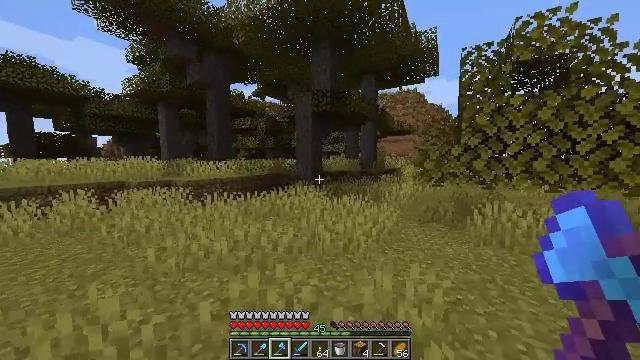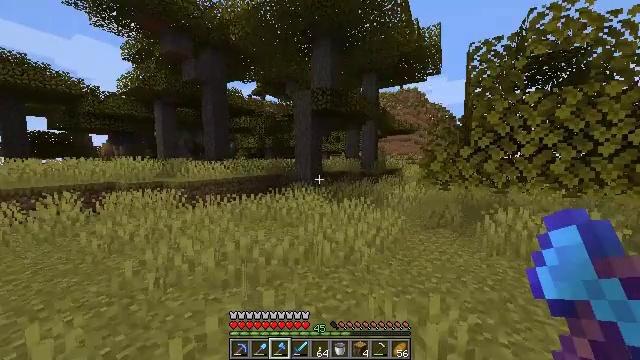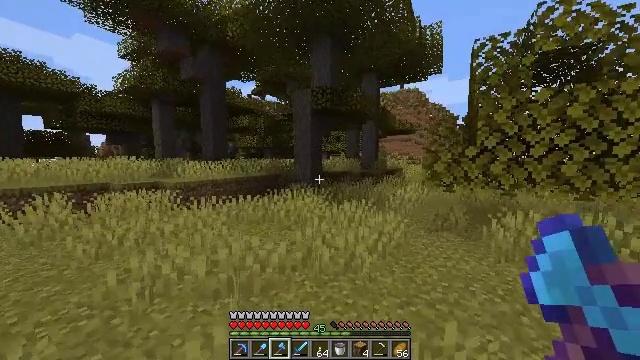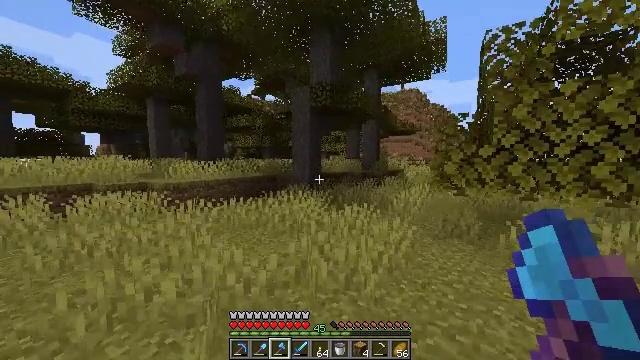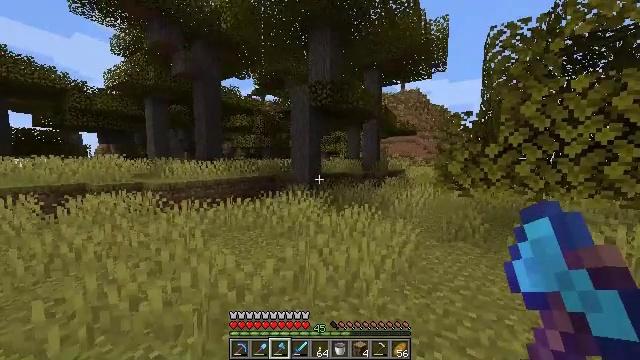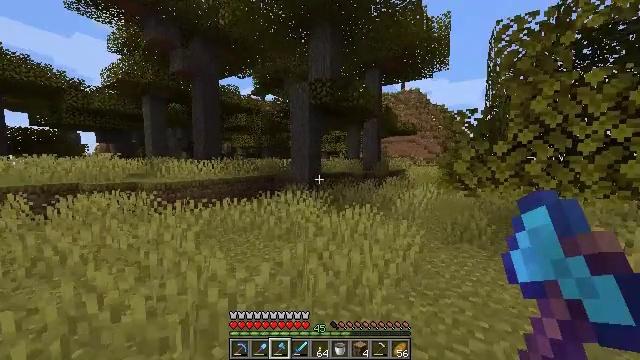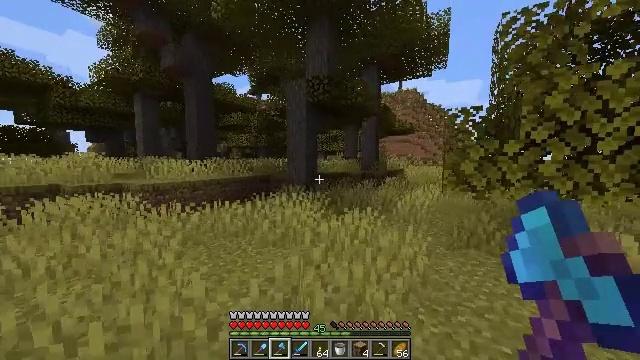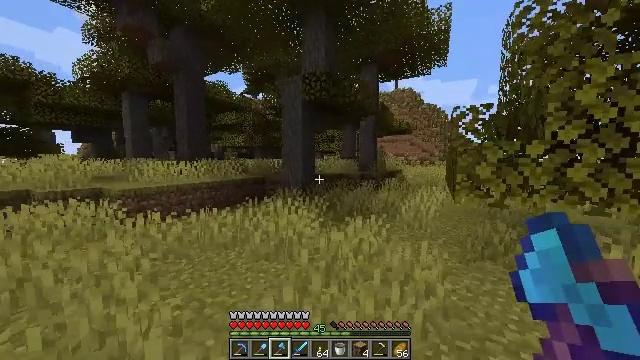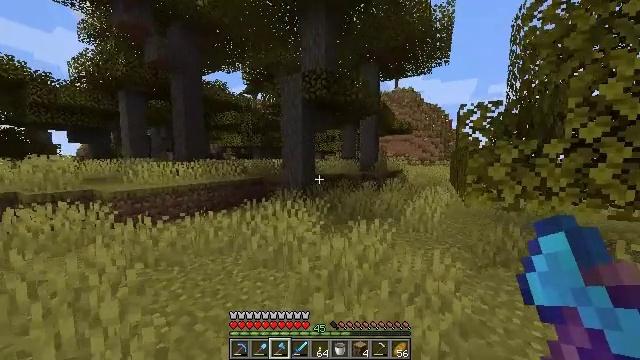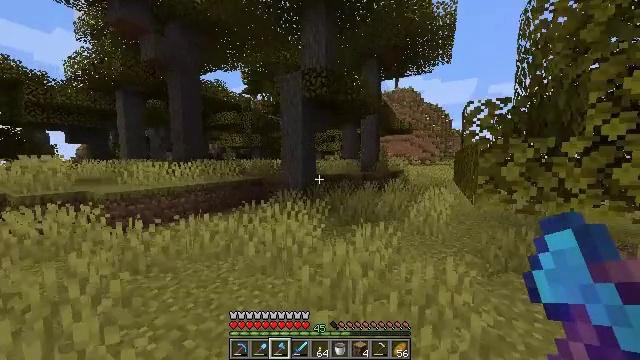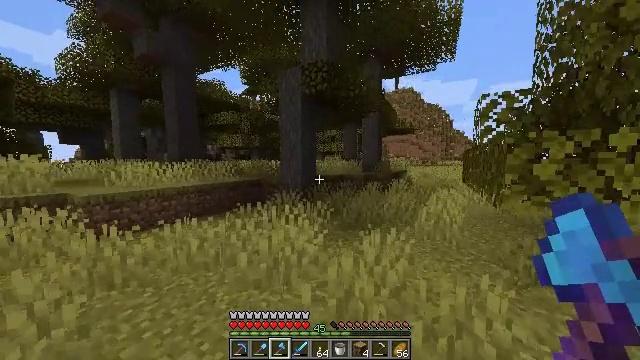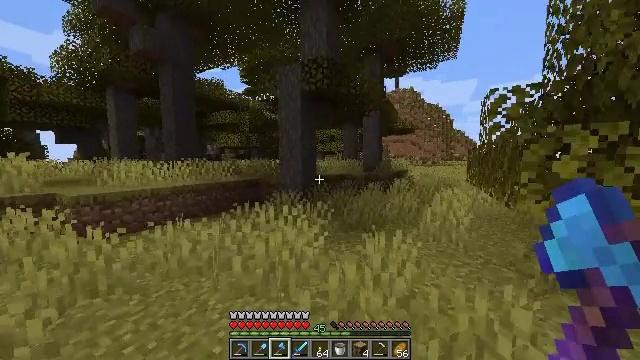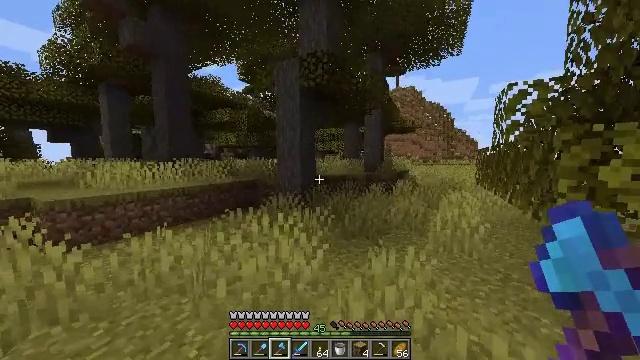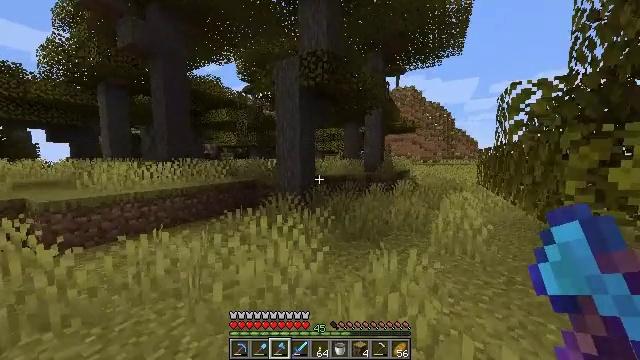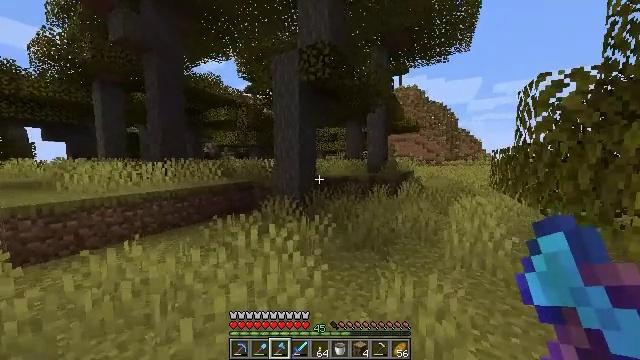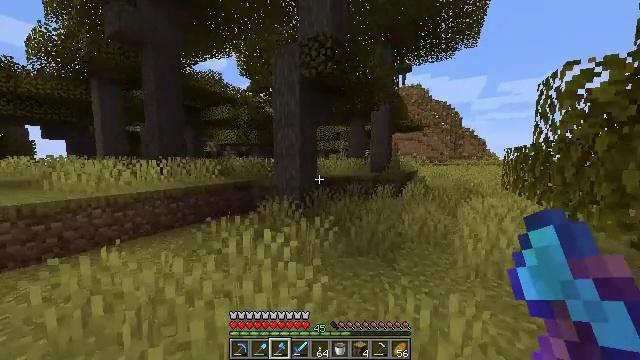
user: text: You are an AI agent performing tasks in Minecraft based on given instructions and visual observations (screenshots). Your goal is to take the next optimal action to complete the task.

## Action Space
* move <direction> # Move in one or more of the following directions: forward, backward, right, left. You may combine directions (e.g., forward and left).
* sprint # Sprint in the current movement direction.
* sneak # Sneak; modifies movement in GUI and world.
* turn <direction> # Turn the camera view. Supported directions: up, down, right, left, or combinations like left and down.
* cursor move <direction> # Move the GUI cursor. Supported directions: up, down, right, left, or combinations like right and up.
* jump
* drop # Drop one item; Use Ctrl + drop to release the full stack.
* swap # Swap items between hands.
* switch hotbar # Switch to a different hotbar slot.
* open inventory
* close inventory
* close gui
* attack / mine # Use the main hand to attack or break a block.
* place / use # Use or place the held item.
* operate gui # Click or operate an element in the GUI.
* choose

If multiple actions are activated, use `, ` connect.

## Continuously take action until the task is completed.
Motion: motion action
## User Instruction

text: Chop down the acacia log.
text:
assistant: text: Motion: move forward, sprint
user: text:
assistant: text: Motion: move forward, sprint
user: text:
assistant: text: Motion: move forward, sprint
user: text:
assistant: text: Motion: move forward, sprint
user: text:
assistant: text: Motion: move forward, sprint
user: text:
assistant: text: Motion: move forward, sprint
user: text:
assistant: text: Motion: move forward, sprint
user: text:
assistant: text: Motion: move forward, sprint
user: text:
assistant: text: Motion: move forward, sprint
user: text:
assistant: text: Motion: move forward, sprint
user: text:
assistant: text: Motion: move forward, sprint
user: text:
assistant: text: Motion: move forward, sprint
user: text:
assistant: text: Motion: move forward, sprint
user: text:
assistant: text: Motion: move forward, sprint
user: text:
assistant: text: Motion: move forward, sprint
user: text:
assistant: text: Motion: move forward, sprint
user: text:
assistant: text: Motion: move forward and move left, sprint
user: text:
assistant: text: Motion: move forward and move left, sprint
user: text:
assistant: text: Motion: move forward and move left
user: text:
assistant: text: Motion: move forward and move left
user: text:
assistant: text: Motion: move forward and move left
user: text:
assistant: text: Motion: move forward and move left
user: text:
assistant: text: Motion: move forward and move left
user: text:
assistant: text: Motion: move forward and move left, turn right and up
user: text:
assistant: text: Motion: move forward and move left, turn right and up
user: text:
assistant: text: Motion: move forward and move left
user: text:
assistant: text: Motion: move forward and move left
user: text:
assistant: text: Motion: move forward and move left, turn right
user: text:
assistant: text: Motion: move forward and move left
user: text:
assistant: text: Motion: move forward and move left